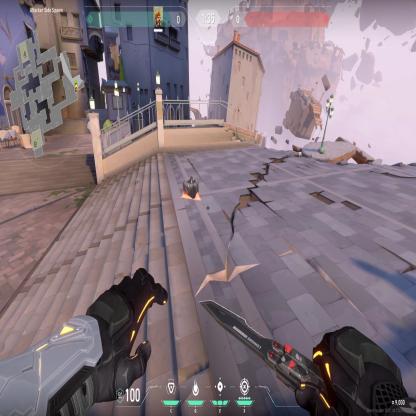
Label: dropped spike